Brain MRI, t2w sequence, axial 2D slice.
Patient: age 23, sex F, weight 90 kg, height 1.9 m
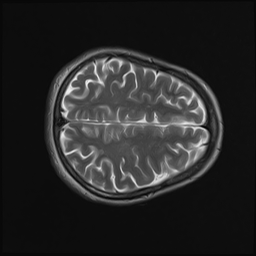